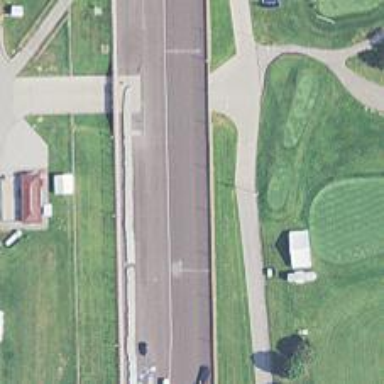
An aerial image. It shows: Asphalt raceway designed for motor sports.